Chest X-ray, AP view. Patient: 60 years old, sex F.
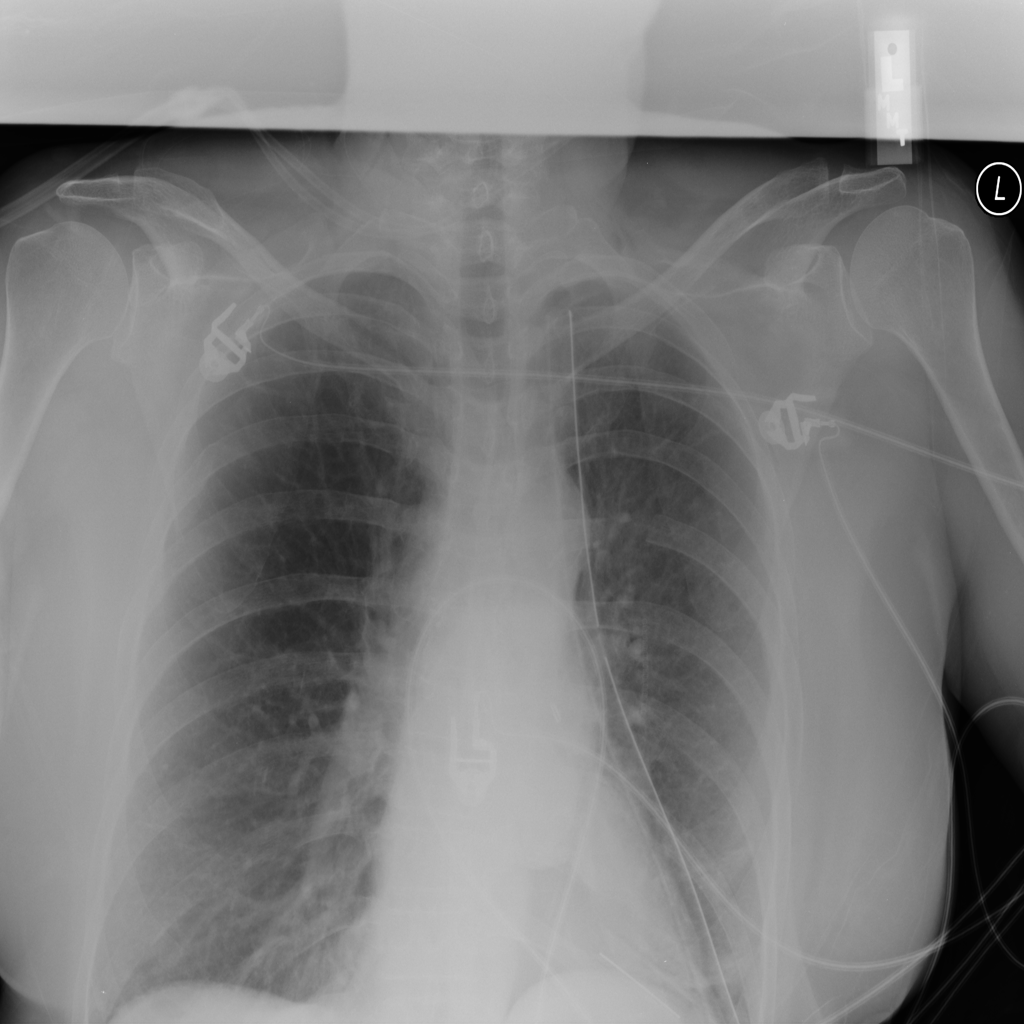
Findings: No Finding